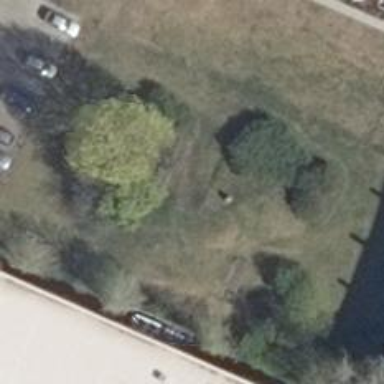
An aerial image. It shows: Military bunker.